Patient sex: M
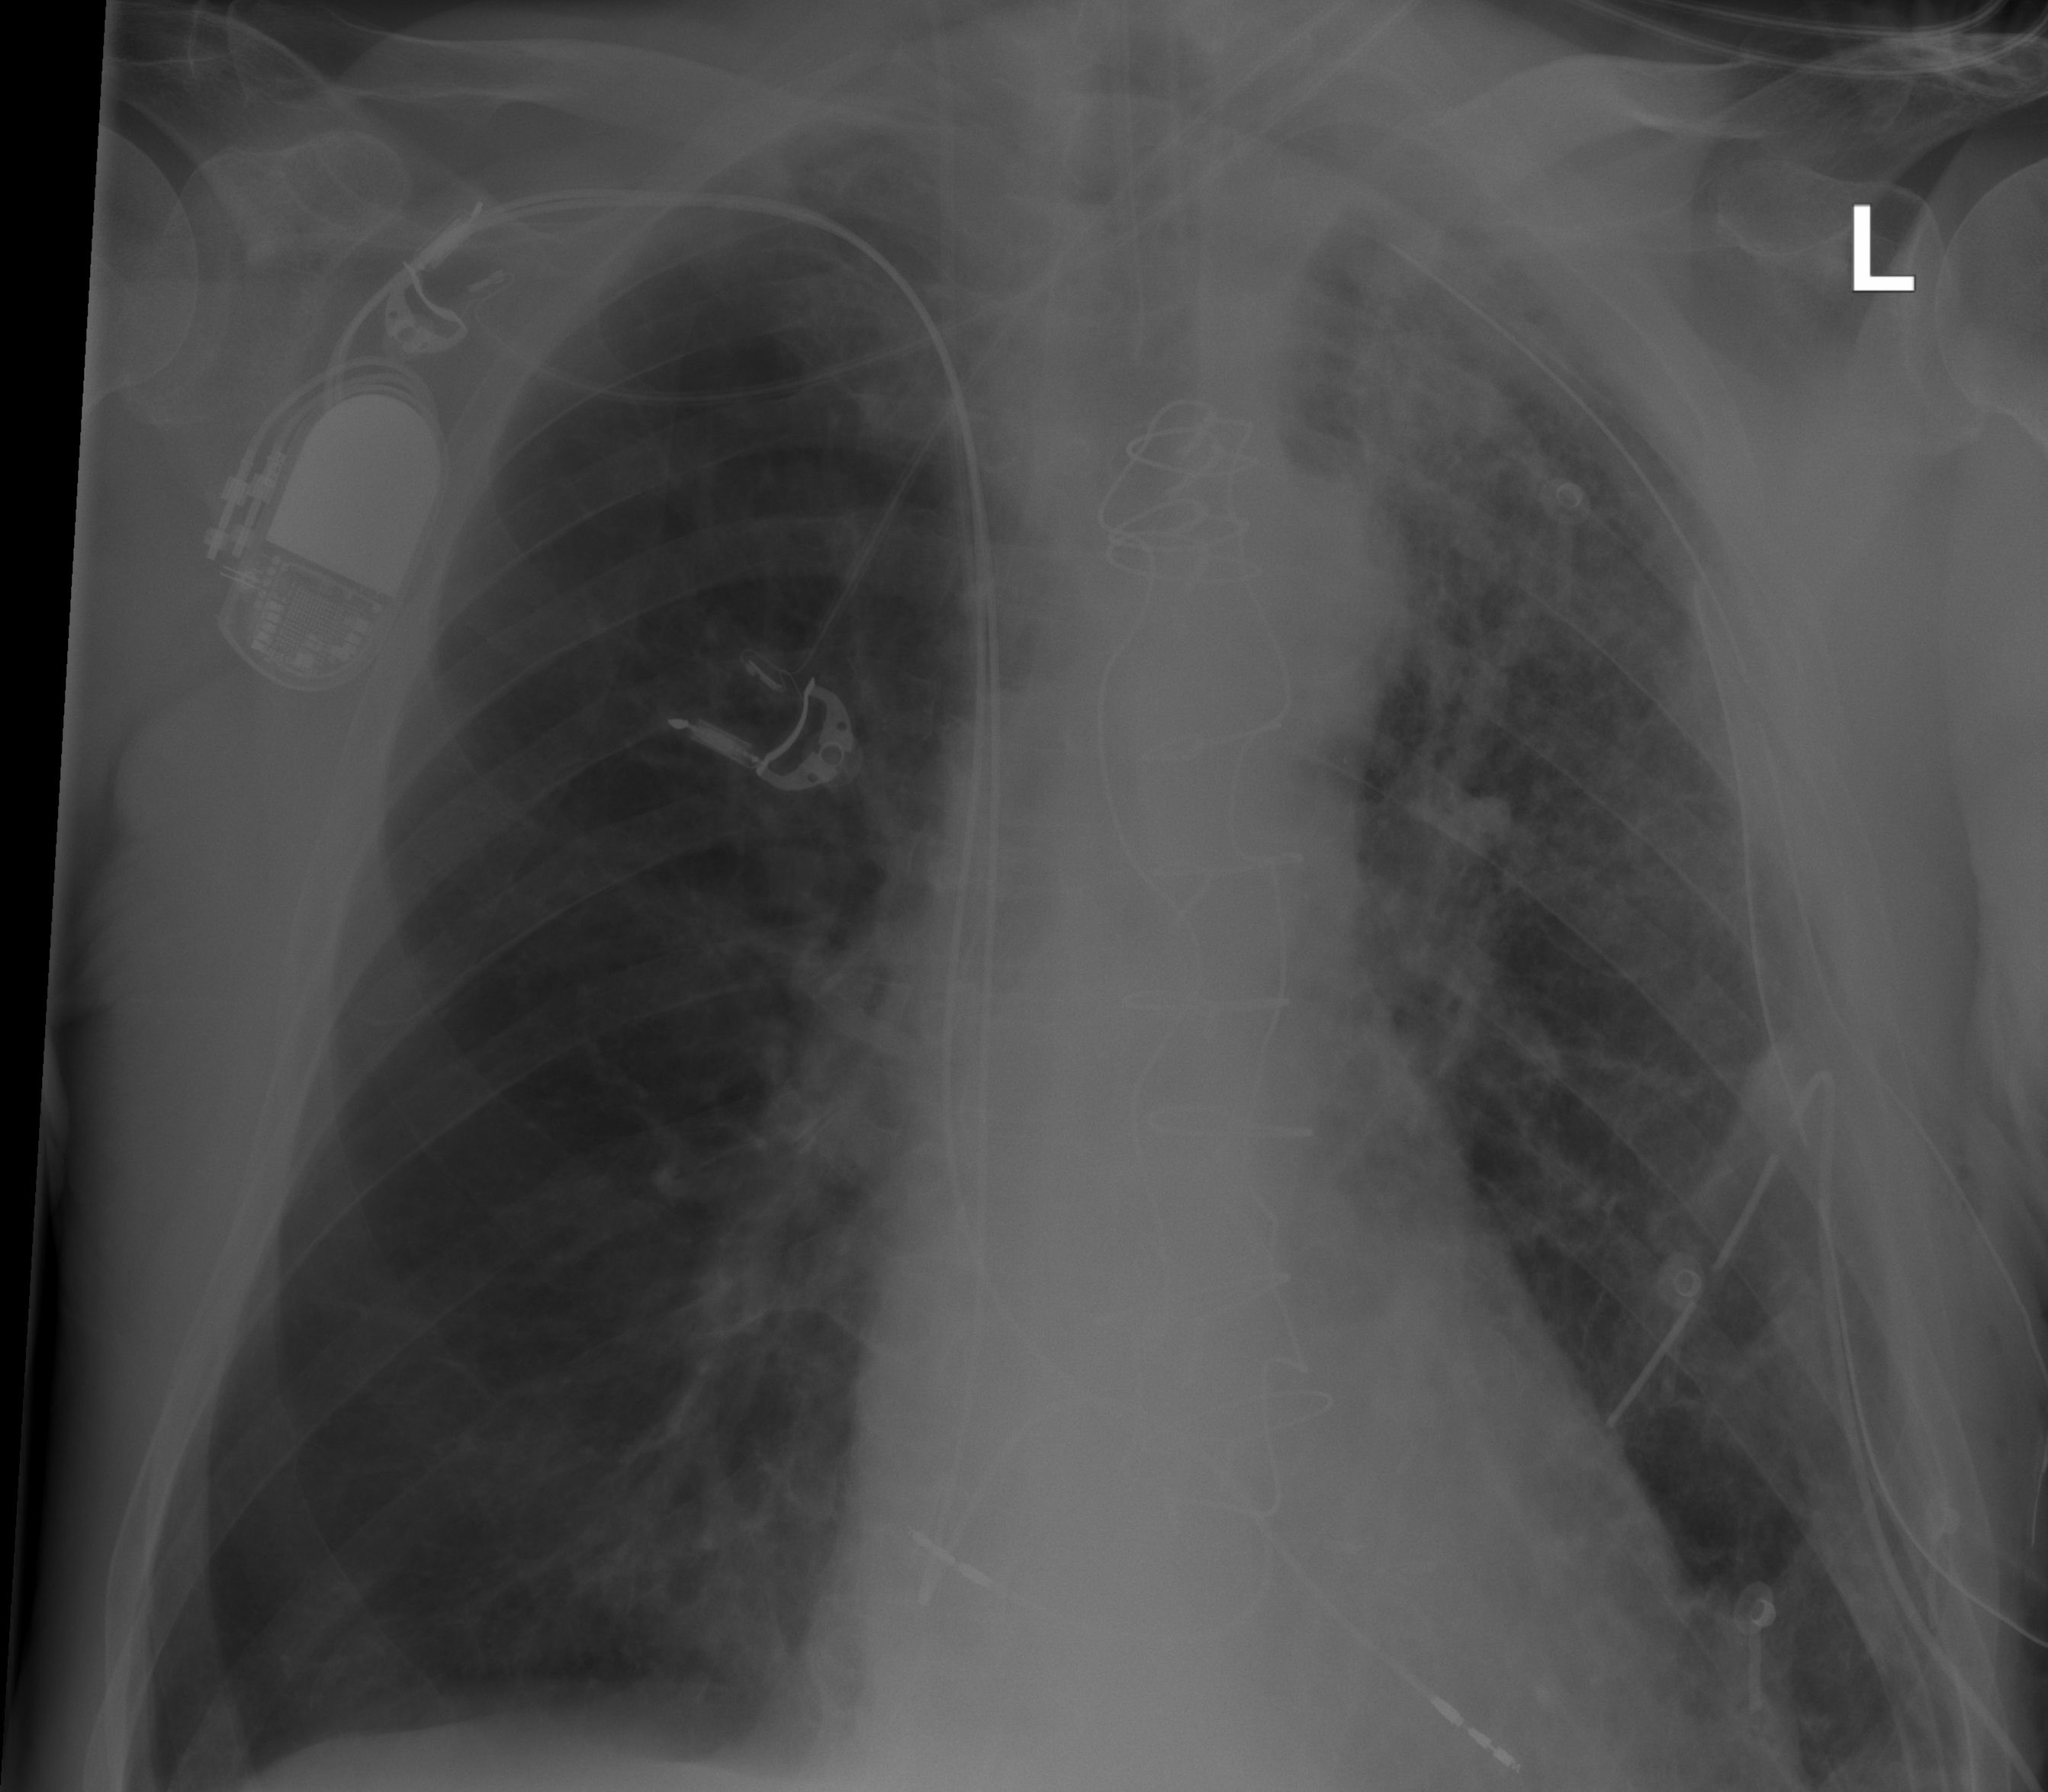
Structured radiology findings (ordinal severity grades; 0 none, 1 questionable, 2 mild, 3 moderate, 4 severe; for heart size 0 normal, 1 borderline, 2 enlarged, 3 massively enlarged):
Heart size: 1
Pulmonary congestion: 0
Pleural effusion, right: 0
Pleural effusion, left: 2
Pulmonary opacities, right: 0
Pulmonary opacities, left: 2
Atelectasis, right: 0
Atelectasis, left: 3